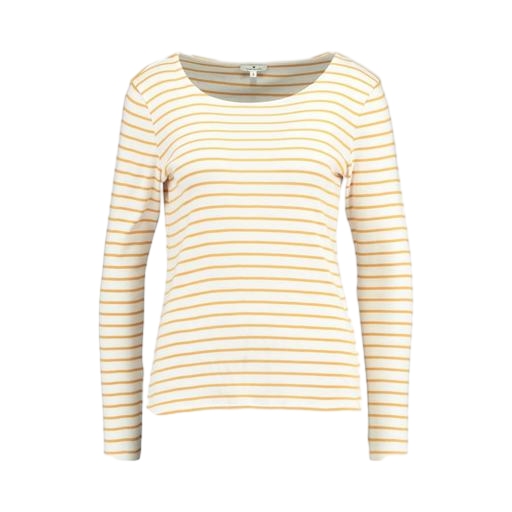
white long-sleeved striped top, yellow iconic women's long-sleeved t-shirt, longsleeve t-shirt, white background